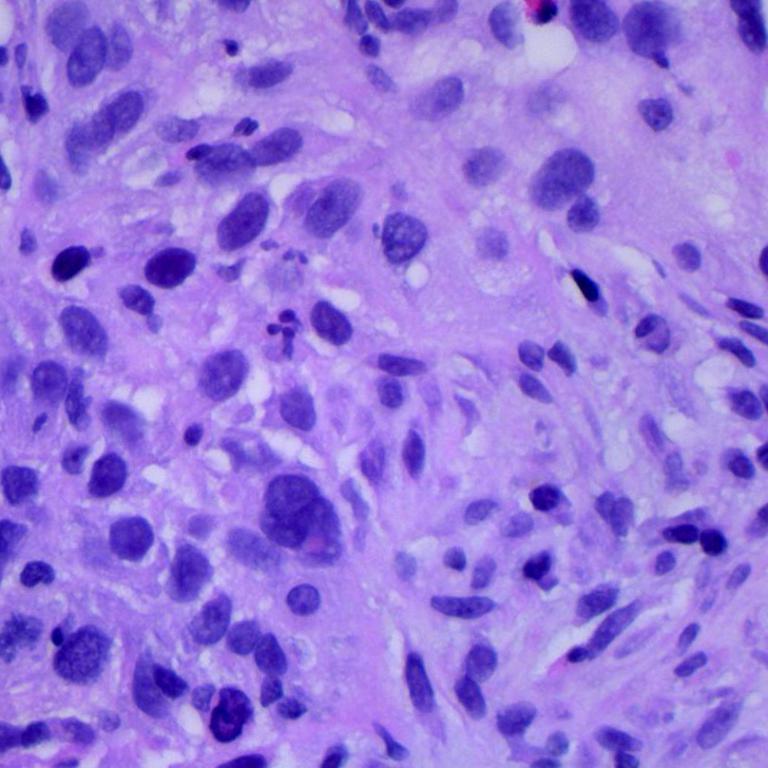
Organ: lung
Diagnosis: squamous carcinomas